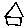
Label: house